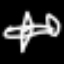
Label: airplane